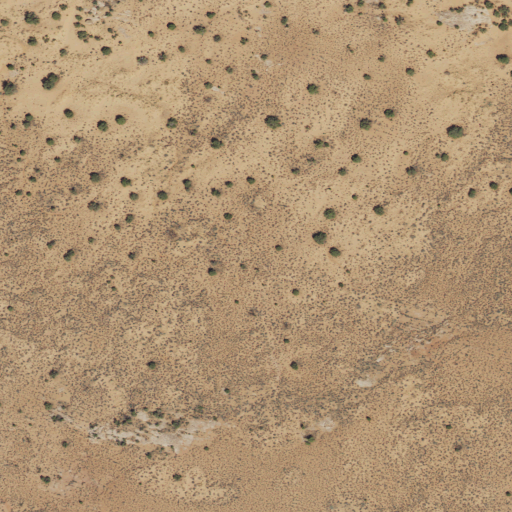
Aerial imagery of cape in Utah named Mulley Point containing only shrub